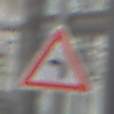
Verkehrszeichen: KurveLinks
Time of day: Midday
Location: Roofed (Special)
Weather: Overcast
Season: NotSpecified
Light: Natural